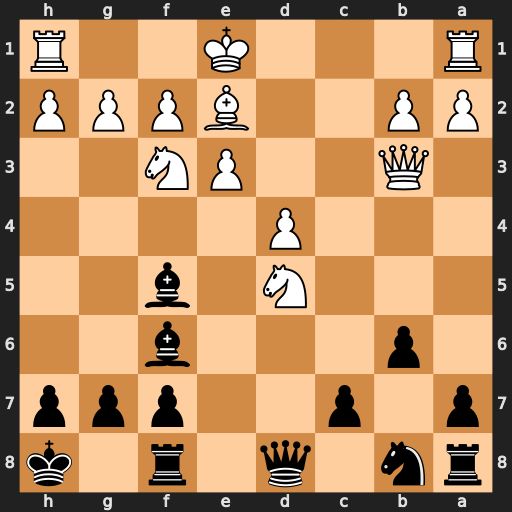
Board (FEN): rn1q1r1k/p1p2ppp/1p3b2/3N1b2/3P4/1Q2PN2/PP2BPPP/R3K2R
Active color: b
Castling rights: KQ
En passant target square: -
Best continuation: Be6 Bc4 b5 Qxb5 c6 Qb7 cxd5